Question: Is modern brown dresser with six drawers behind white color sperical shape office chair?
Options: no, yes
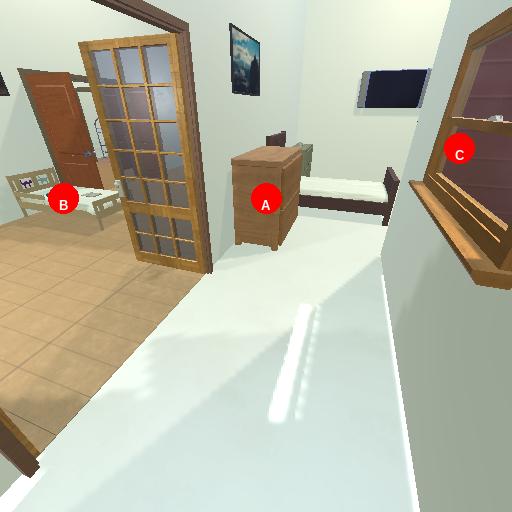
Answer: no